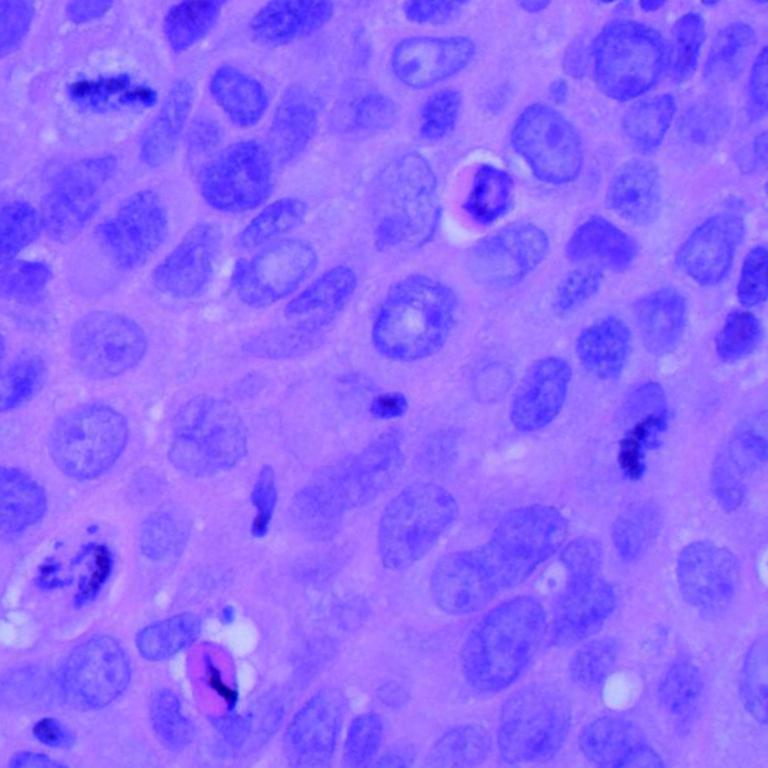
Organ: lung
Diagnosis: squamous carcinomas